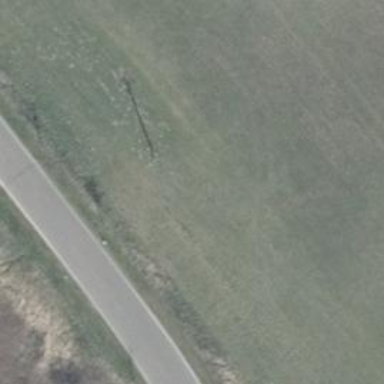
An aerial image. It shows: Minor power line with three cables.